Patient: sex M, age 52
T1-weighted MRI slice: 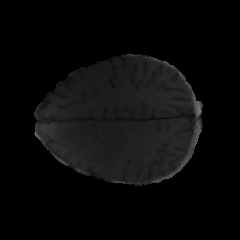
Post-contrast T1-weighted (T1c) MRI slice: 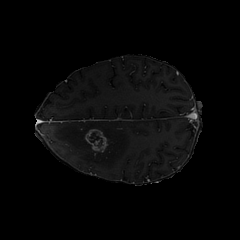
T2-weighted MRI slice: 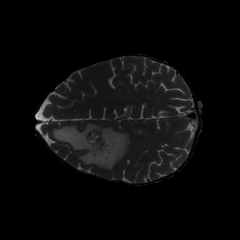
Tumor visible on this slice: yes
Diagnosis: Glioblastoma, IDH-wildtype
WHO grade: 4